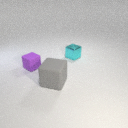
small cyan metal cube to the right of small purple rubber cube